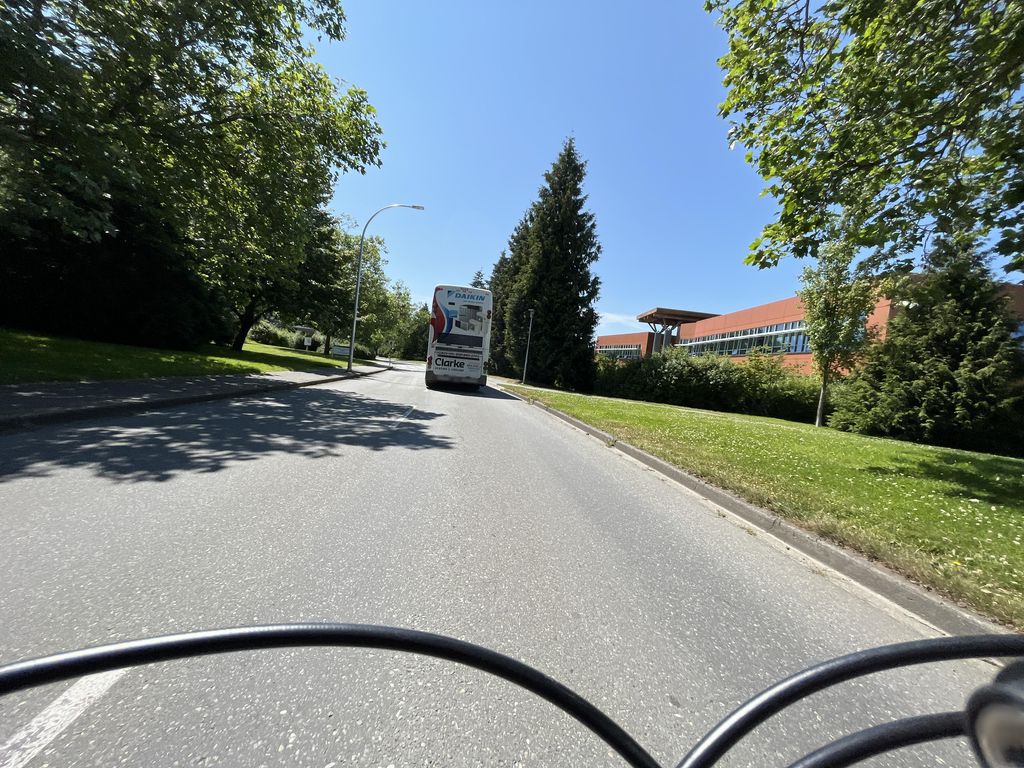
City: victoria